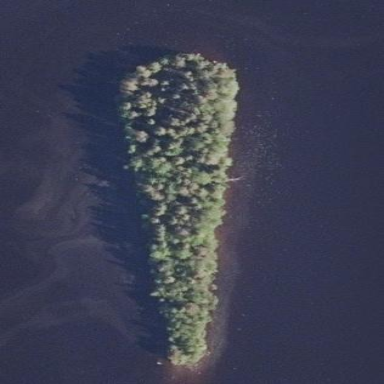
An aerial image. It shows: Islet surrounded by woodland.